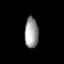
Tissue: prostate
Cell type: Fibroblasts
Senescence score: 0.688
Nuclear area (px): 412
Mean DAPI intensity: 154.621